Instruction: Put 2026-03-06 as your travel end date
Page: home
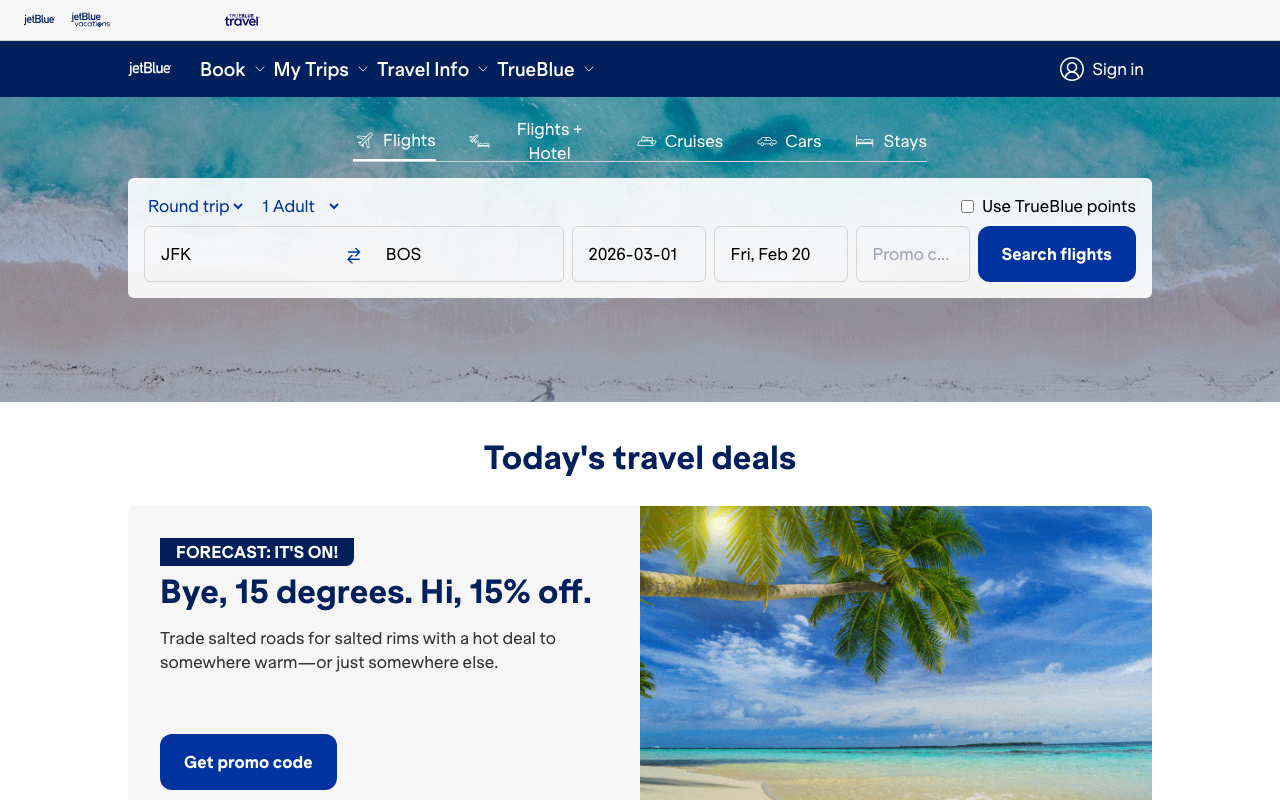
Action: type